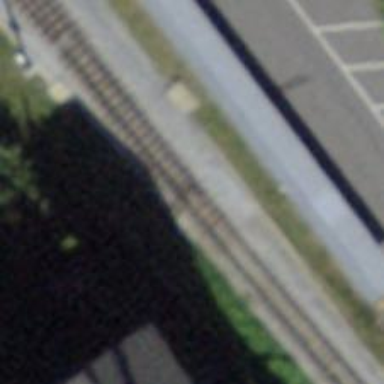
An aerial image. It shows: Railway switch.